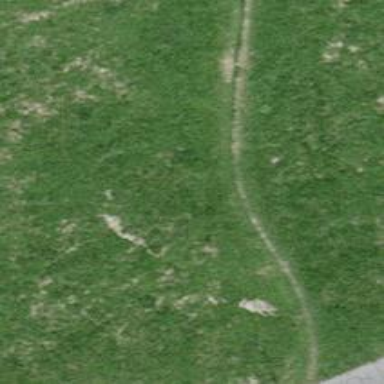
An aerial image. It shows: Path covered in grass.